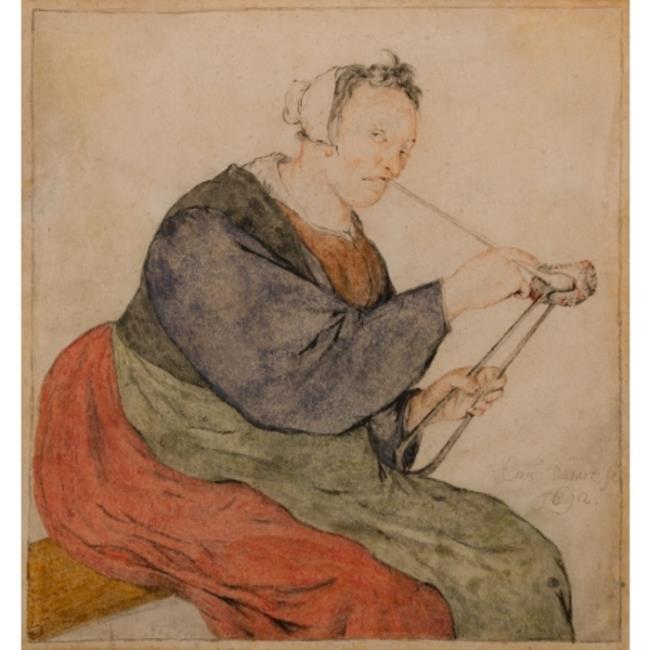
Title: A woman lightning a clay pipe
Artist: Cornelis Dusart
Earliest date: 1692
Latest date: 1692
Genre: drawing
Iconography: Tobacco
Keywords: figure study (main subject), peasant woman, knee-length portrait, pipe, charcoal tongs, lighting a pipe, fire pot